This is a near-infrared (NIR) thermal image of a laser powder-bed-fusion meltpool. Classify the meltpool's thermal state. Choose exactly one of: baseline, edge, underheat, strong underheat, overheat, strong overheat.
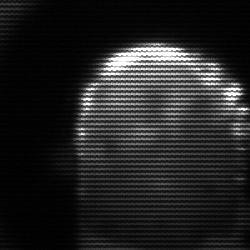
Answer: baseline